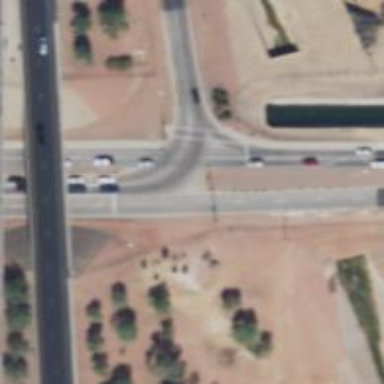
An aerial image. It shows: Solid stop line on the road marking.